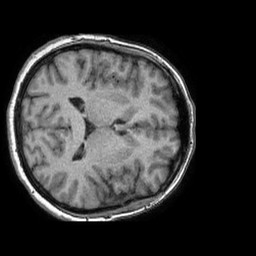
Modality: T1w
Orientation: axial
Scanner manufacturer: philips
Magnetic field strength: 1.5 T
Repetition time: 0.007492 s
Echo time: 0.003401 s